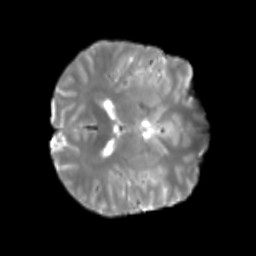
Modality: T2w
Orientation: axial
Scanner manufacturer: siemens
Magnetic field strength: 3 T
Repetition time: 4 s
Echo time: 0.0594 s